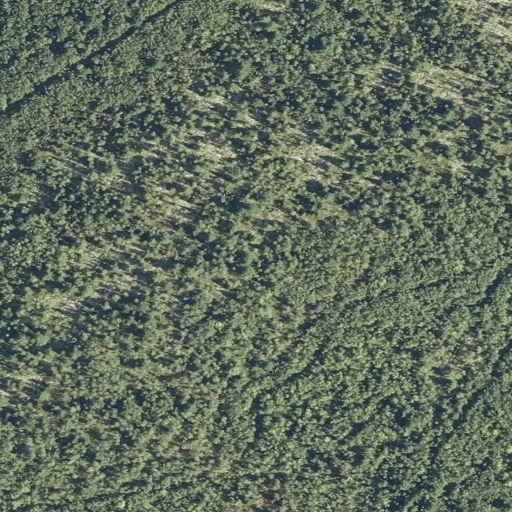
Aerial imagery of mountain in Maine named Hemlock Hill containing deciduous forest, mixed forest, evergreen forest, shrub, woody wetlands, and grassland